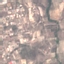
Label: PermanentCrop